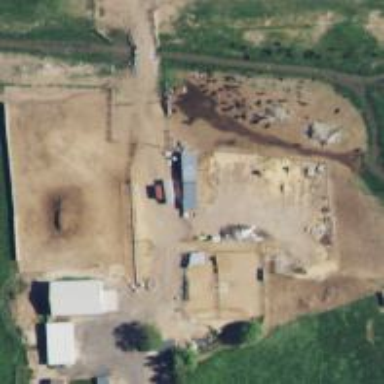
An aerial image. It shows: Farmyard area.